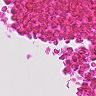
Metastatic tissue present: no